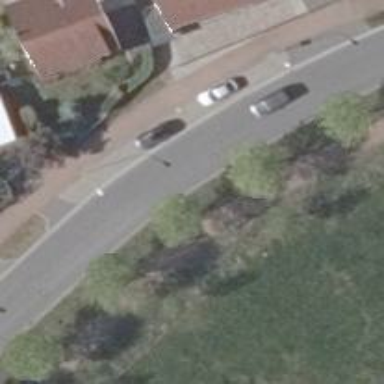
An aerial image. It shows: Asphalt road with primary classification. The road has separate sidewalks on both sides.